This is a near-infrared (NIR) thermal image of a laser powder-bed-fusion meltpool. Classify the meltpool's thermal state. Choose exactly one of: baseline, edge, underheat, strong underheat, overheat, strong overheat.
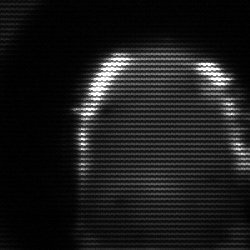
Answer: baseline